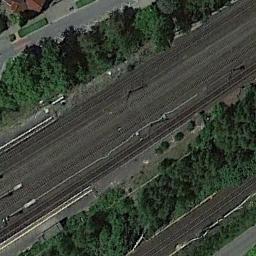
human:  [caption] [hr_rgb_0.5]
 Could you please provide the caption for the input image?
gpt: There are three parallel railway lines here .

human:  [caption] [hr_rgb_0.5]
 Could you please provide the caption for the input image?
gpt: There are many trees beside the railway .

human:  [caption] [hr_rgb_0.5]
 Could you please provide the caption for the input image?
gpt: These railways go through the green belt .

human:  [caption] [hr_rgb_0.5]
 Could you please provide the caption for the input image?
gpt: The railway is next to some trees .

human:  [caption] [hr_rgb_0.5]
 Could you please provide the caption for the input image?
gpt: There are some green trees beside the railway .